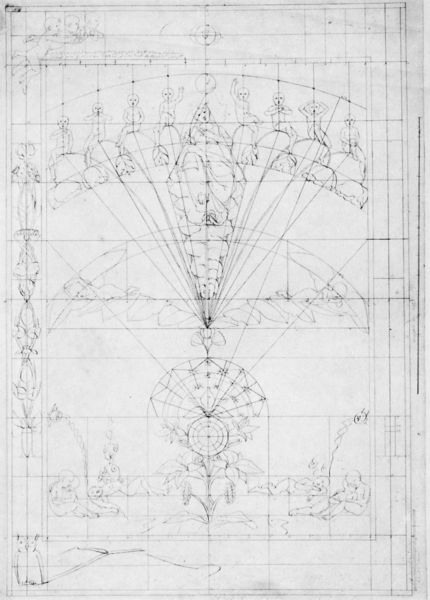
Titel: Die Nacht (Konstruktionszeichnung)
Künstler: Philipp Otto Runge
Institution: Hamburger Kunsthalle Inv.Nr.34181
Schlagwörter: blätter, mann, nackt, weiß, menschen, sitzen, blumen, fenster, schwarz, skizze, zeichnung, architektur, figur, kinder, kreis, engel, bogen, perspektive, linien, figuren, detail, symmetrie, uhr, striche, eingang, linie, schwarz-weiß, strich, kreise, bleistift, entwurf, schema, altar, lineal, putten, putti, grundriss, bauplan, technisch, michel angelo, architkektur, bleihstift